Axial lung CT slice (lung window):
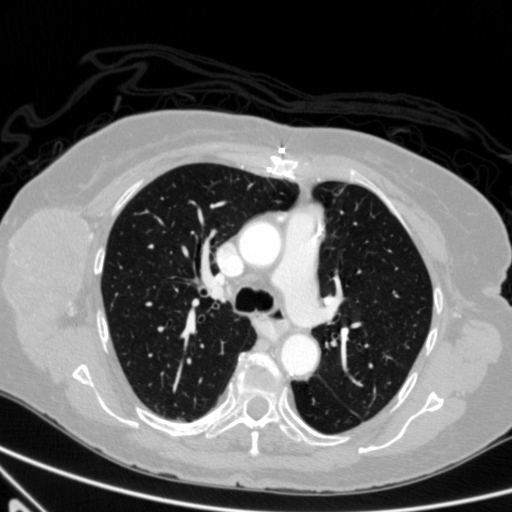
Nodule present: no